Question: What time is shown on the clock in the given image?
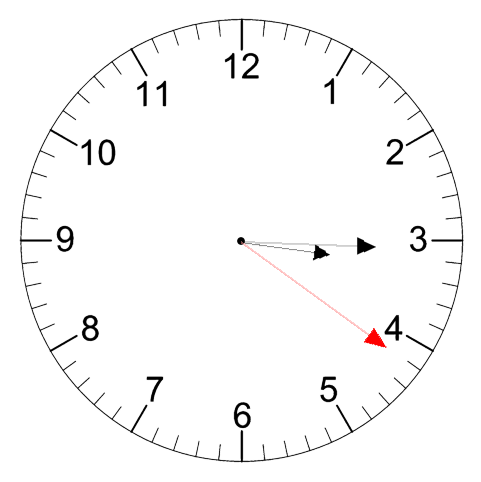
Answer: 03:15:21